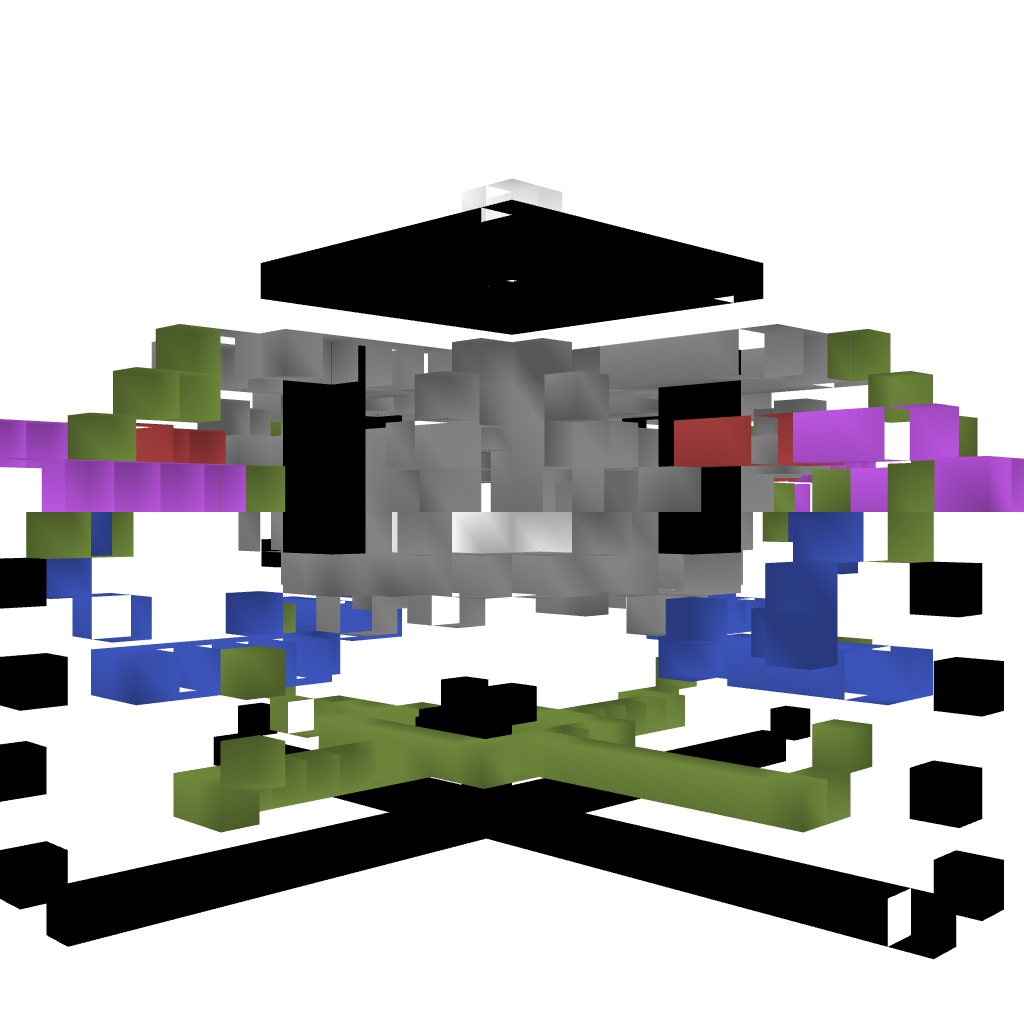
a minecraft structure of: PVP/Adventure Lobby V. 1 bad low quality